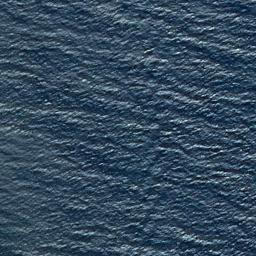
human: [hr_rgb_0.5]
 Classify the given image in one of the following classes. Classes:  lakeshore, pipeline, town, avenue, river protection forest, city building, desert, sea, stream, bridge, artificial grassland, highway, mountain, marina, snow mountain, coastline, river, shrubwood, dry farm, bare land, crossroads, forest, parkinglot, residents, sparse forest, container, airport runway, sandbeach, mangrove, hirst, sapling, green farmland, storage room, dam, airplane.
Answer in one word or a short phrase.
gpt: sea